Question: '''
<?php
$content = file_get_contents('http://www.inc.com/patricia-fletcher/how-to-avoid-the-most-common-start-up-marketing-mistakes.html');
var_dump($content);
?>
'''
Why returns this?

If I replace the URL with <URL> everything seems to be fine.
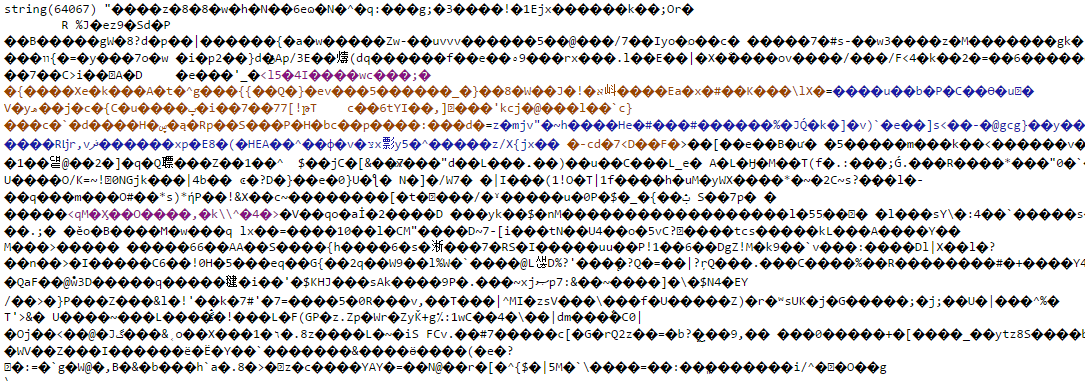
Answer: The server is returning the content gzip:ed.

You therefore need to 'gunzip' it to be able to read it. One way would be to use the <URL> functions:
'''
$zd = gzopen('http://www.inc.com/patricia-fletcher/how-to-avoid-the-most-common-start-up-marketing-mistakes.html', "r");
$contents = gzread($zd, 100000);
gzclose($zd);
echo $contents;
'''
Output:
'''
<!DOCTYPE html>
<html xmlns="http://www.w3.org/1999/xhtml" lang="en" xml:lang="en" xmlns:og="http://opengraphprotocol.org/schema/" xmlns:fb="http://www.facebook.com/2008/fbml">
<head>
<link rel="icon" href="/favicon.ico" type="image/x-icon">
<link rel="shortcut icon" href="/favicon.ico" type="image/x-icon">
<title>How to Avoid the Most Common Start-Up Marketing Mistakes | Inc.com</title>
<meta name="description" content="Know when and where to invest and get the most from your marketing dollars" />
...
'''